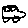
Label: car